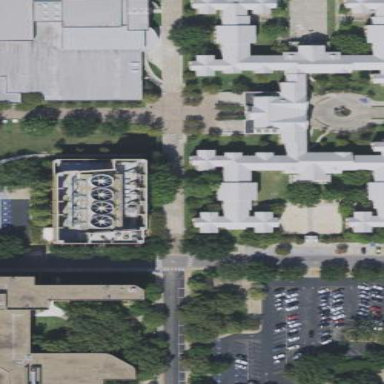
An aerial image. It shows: Dormitory building.